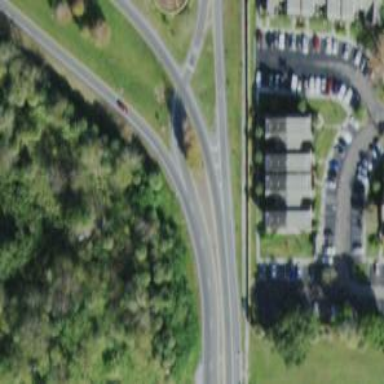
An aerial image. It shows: Primary highway with asphalt surface leading to roundabout.